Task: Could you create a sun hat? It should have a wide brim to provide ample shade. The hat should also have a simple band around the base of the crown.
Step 124:
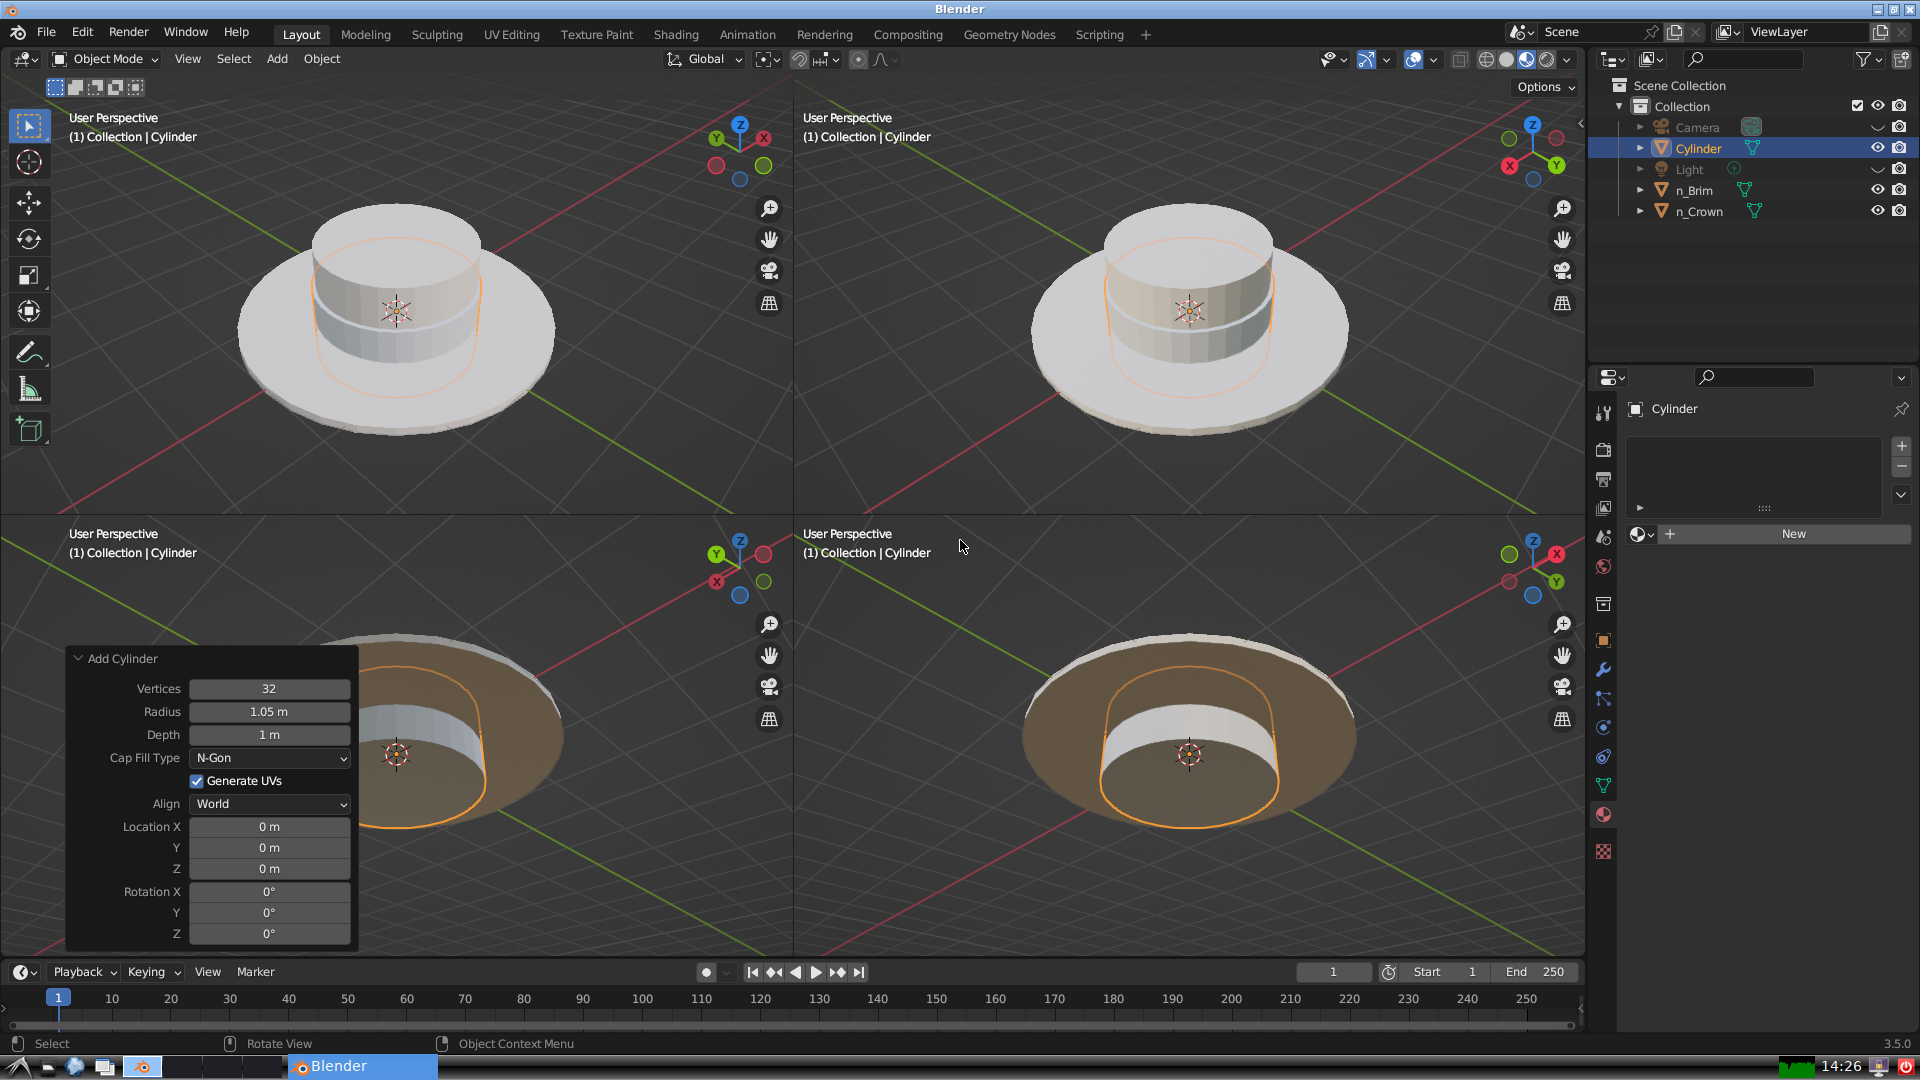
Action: {"mouse_move": [270, 731]}